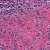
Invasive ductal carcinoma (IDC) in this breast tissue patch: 1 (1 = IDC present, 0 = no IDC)